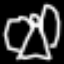
Label: angel